三年级 · 组合几何学
图中一共有 4 个四边形。( $\quad)$

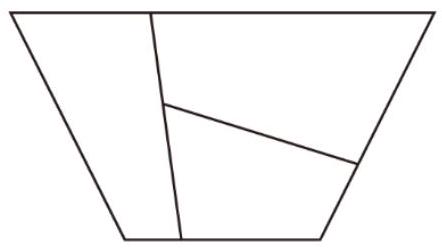
答案: $\times$

【分析】由 1 个四边形组成的四边形有 3 个, 2 个四边形拼成的四边形有 1 个, 3 个四边形拼成的四边形有 1 个; 据此即可解答。

【详解】 $3+1+1$

$=4+1$

$=5($ 个)

图中一共有 5 个四边形，原题说法错误。

故答案为: $\times$

【点睛】本题考查了数图形个数, 需按照一定的规律去数, 不重复、不遗漏。